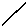
Label: line